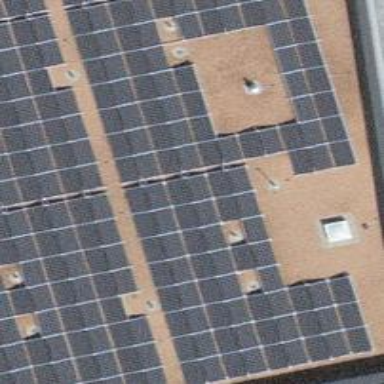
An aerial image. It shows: Solar power generator.